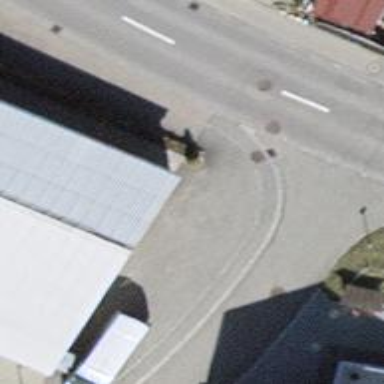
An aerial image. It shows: Post box is visible.